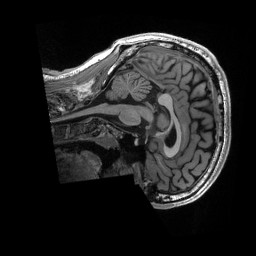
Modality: T1w
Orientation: sagittal
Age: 26
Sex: male
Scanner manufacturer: siemens
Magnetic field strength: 3 T
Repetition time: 2.53 s
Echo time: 0.0033 s